Interaction volume radius: 5 \u00c5
Interaction volume height: 50 \u00c5
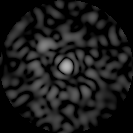
Disorder parameter: 0.8418